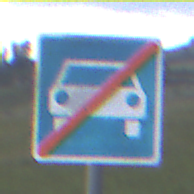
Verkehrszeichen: EndeKraftfahrstrasse
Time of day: SunriseSunset
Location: Outdoor (Nature)
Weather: PartlyCloudy
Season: NotSpecified
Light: Natural